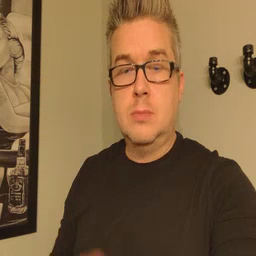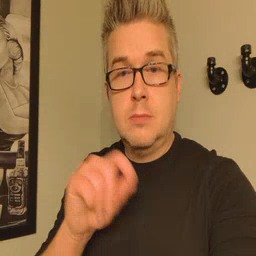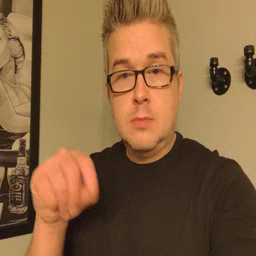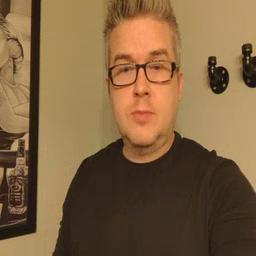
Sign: pen